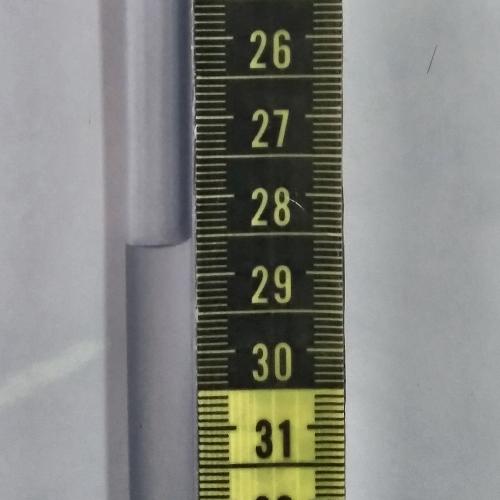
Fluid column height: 28.6 cm